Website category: sports
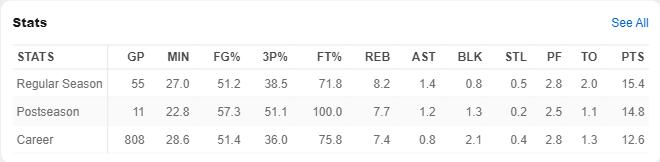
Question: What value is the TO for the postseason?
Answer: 1.1

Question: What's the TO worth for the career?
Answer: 1.3

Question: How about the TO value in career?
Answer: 1.3

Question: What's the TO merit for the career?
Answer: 1.3

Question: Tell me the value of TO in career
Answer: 1.3

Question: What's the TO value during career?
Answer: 1.3

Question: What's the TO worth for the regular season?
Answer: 2.0

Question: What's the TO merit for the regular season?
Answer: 2.0

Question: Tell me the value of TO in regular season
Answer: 2.0

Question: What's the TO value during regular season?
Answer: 2.0

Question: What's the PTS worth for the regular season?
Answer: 15.4

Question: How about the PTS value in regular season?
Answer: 15.4

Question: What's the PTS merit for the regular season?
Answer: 15.4

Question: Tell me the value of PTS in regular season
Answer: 15.4

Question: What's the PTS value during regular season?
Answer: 15.4

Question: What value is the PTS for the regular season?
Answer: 15.4

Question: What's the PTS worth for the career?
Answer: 12.6

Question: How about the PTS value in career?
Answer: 12.6

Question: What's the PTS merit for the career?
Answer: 12.6

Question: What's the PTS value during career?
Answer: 12.6

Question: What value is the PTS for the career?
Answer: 12.6

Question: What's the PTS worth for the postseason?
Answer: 14.8

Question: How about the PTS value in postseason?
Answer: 14.8

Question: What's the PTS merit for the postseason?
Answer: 14.8

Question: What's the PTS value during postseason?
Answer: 14.8

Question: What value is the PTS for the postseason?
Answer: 14.8